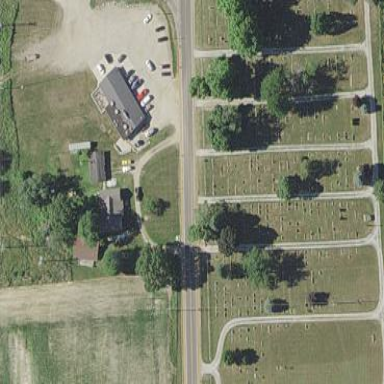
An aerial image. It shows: Cemetery.